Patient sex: F
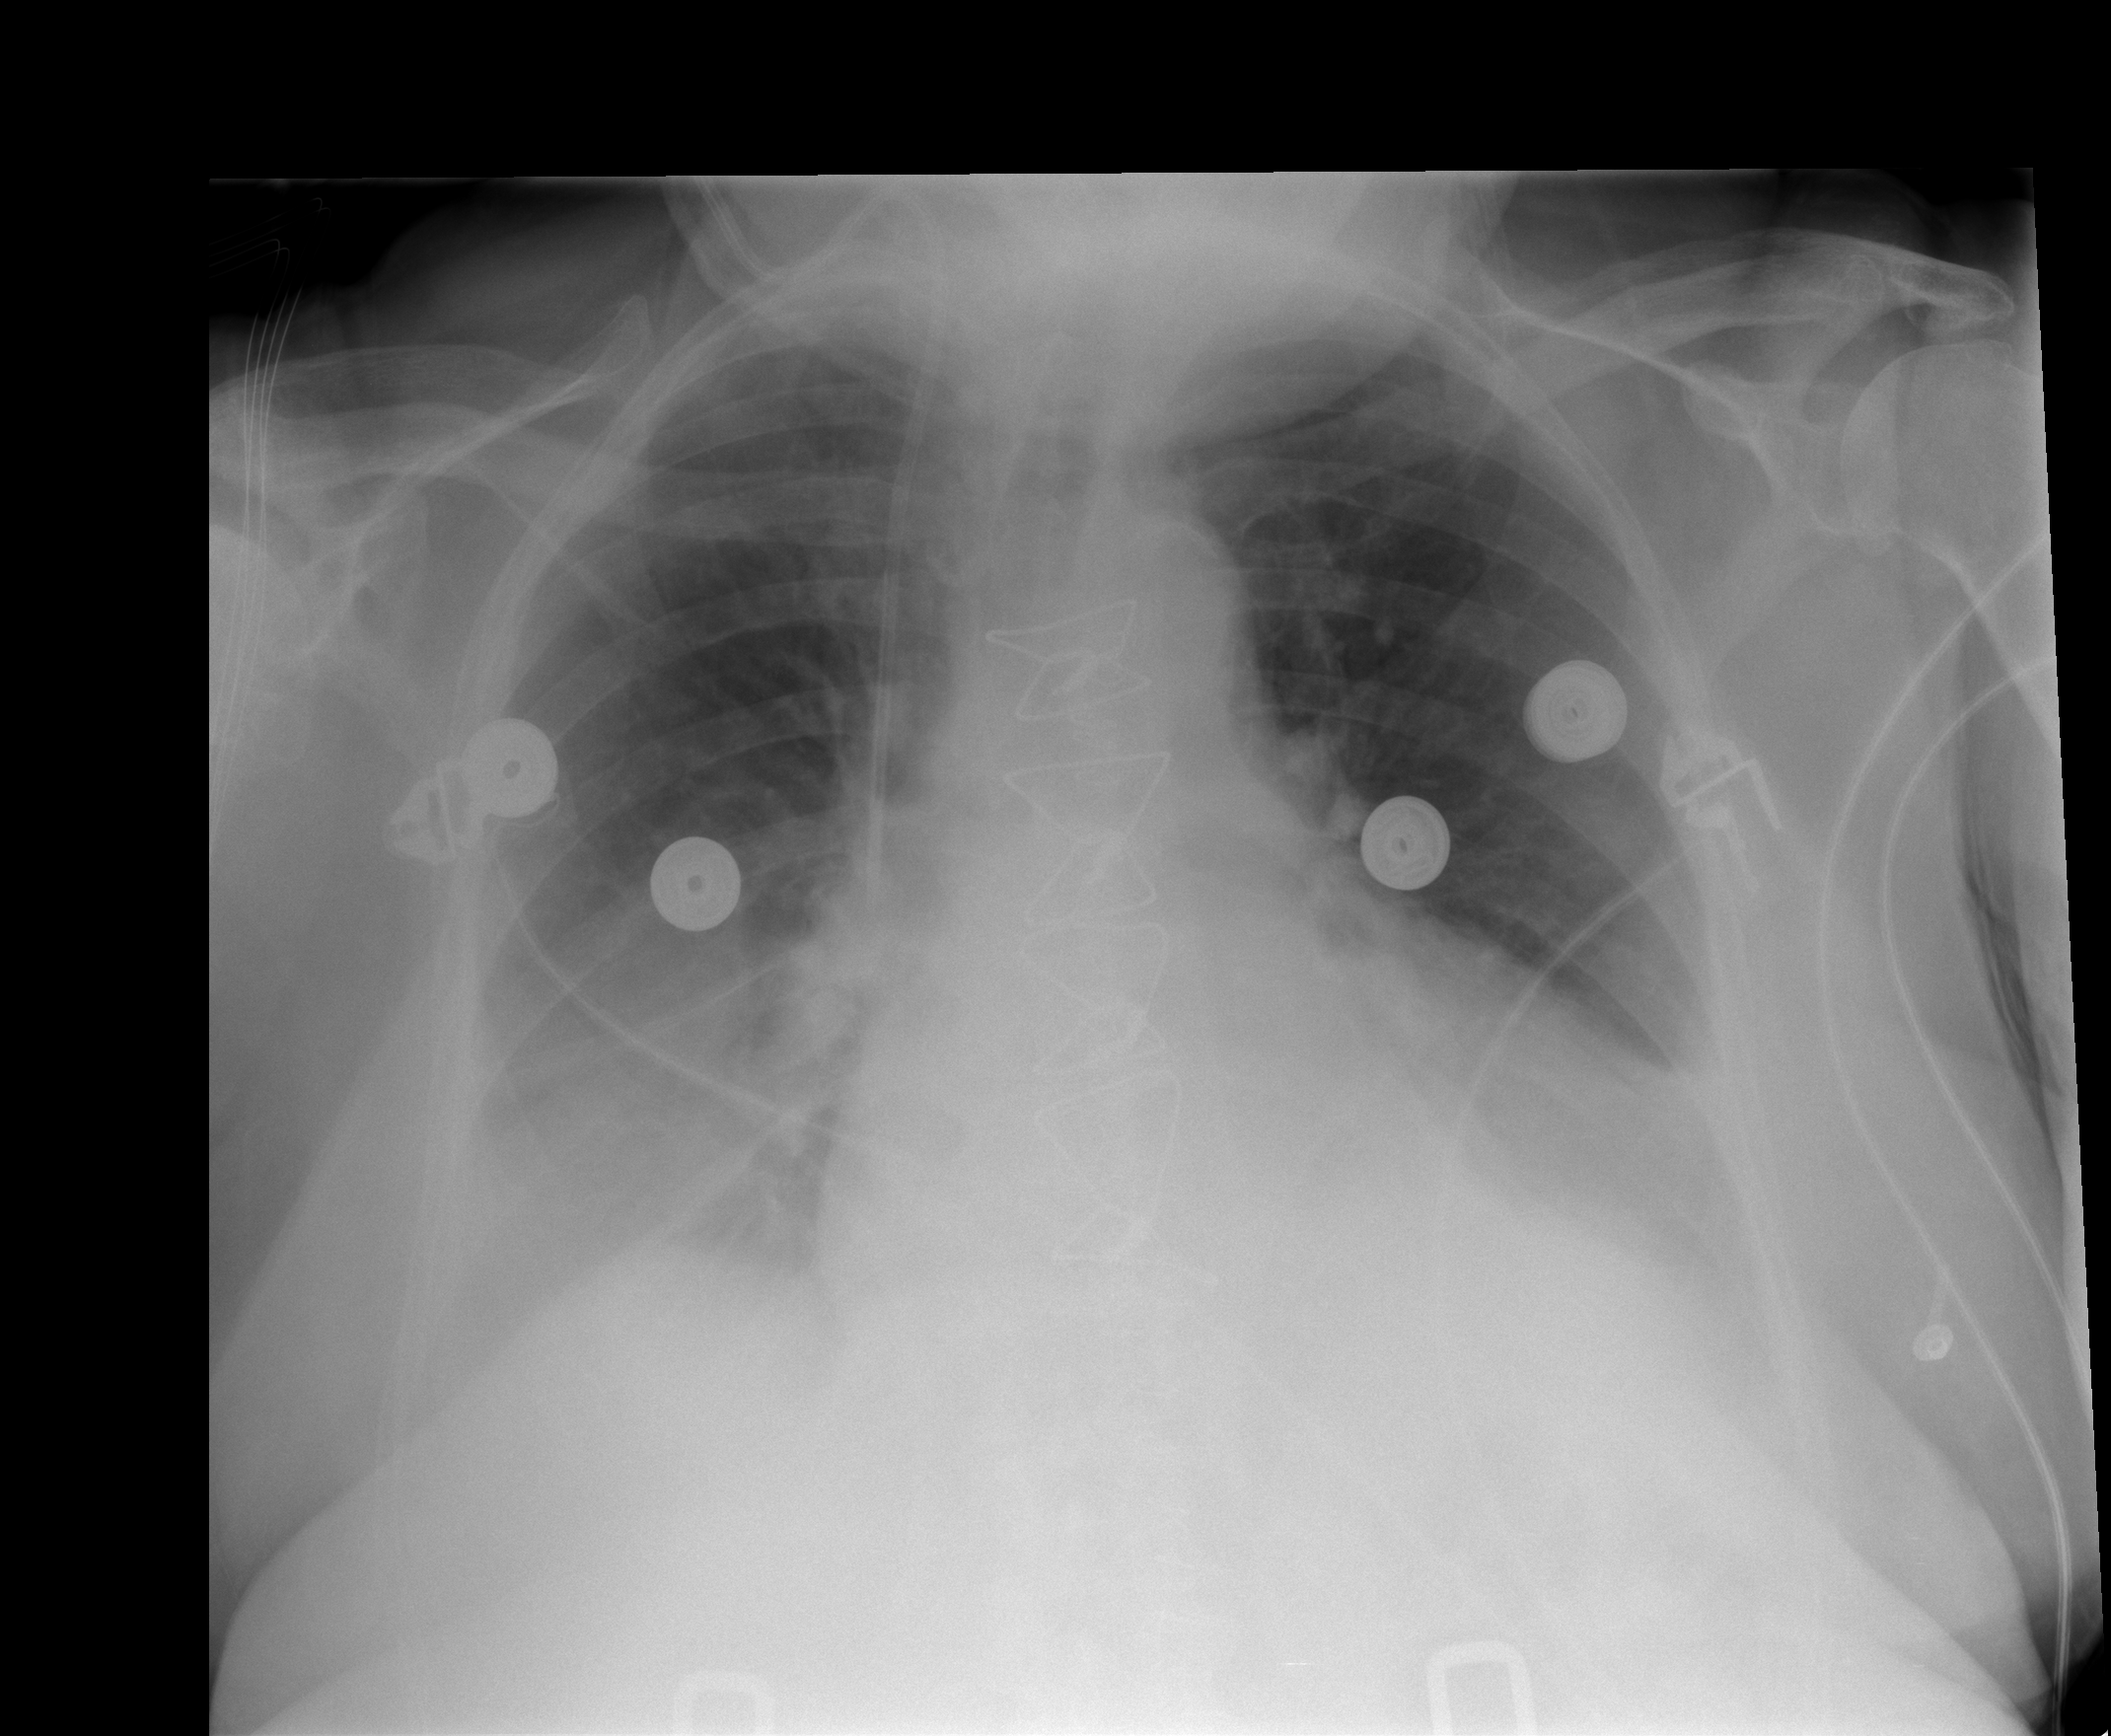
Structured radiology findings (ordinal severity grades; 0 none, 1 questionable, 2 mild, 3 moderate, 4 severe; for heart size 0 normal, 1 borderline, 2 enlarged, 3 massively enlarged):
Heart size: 3
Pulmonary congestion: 2
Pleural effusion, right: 2
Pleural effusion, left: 2
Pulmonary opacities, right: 0
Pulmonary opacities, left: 0
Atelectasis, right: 2
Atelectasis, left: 2